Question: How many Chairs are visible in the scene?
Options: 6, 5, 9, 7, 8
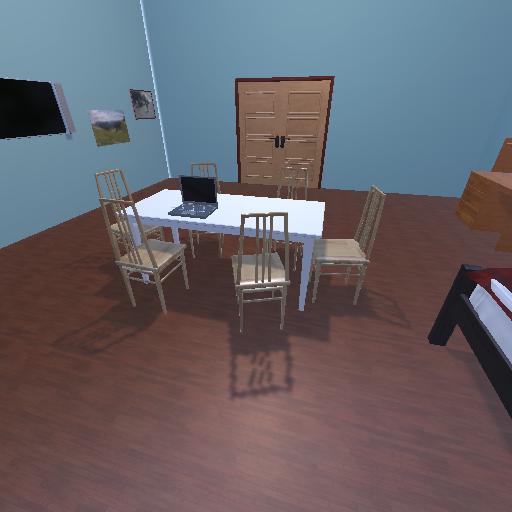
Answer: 6